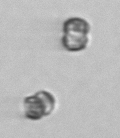
Label: Thalassiosira_sp_aff_mala